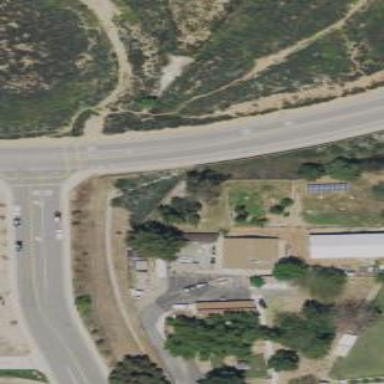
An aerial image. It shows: Animal shelter.